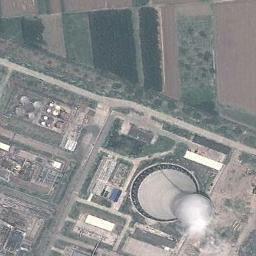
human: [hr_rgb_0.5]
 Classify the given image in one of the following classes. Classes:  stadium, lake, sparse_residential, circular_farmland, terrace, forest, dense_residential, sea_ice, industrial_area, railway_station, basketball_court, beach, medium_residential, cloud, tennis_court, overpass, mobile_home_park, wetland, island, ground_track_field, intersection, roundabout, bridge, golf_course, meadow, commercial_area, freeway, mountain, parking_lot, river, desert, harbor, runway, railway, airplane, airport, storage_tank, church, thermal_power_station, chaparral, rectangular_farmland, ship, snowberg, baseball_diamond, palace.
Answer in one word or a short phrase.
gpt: thermal_power_station